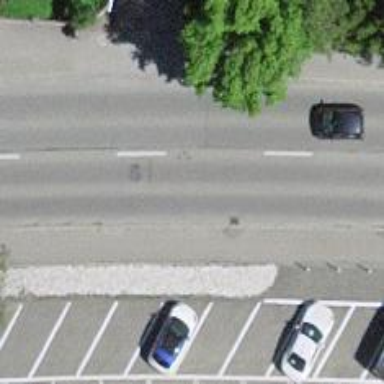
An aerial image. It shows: Asphalt alley used as service road.